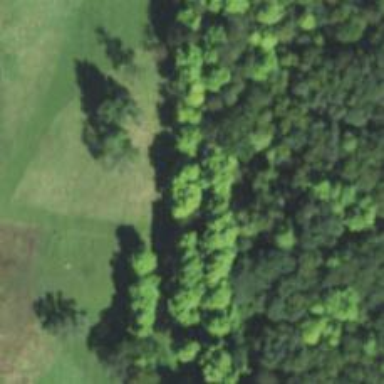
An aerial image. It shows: Disc golf tee area.